Question: I have a UIPageViewController embeded in a NavigationController
I'm adding programically a editButton to the UIPageViewController's navigationItem.
I would like to update the child viewController UI when the UIPageviewcontroller set Editing changing state.
What is the simpliest way to do this?
Thanks a lot.
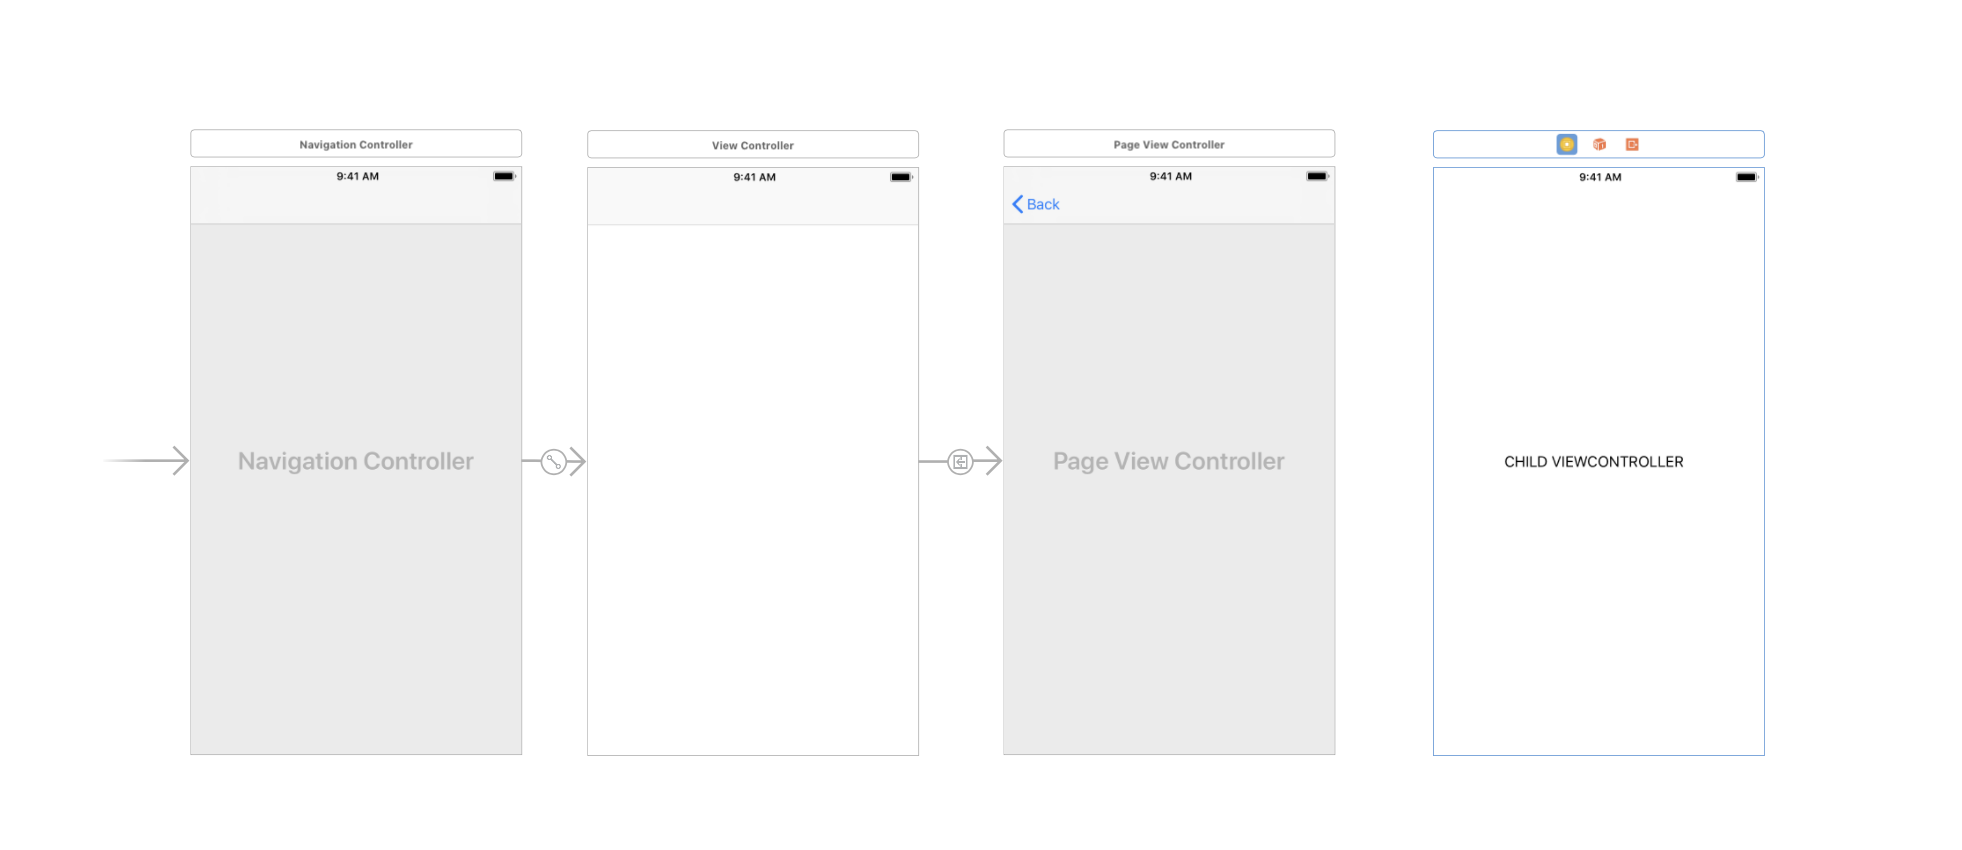
Answer: You can do it with <URL>
Declare a variable like
'''
'var isEditingEnabled = Variable<Bool>(false)'
'''
in Page Controller
and in child view controller's viewDidLoad add an observer like
'''
parentVCObj.isEditingEnabled.asObservable().subscribe{
}
'''